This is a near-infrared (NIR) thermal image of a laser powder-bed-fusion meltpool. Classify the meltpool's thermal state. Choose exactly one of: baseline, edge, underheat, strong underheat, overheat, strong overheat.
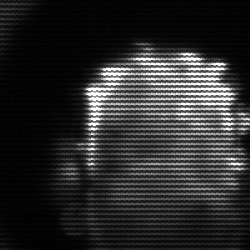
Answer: baseline